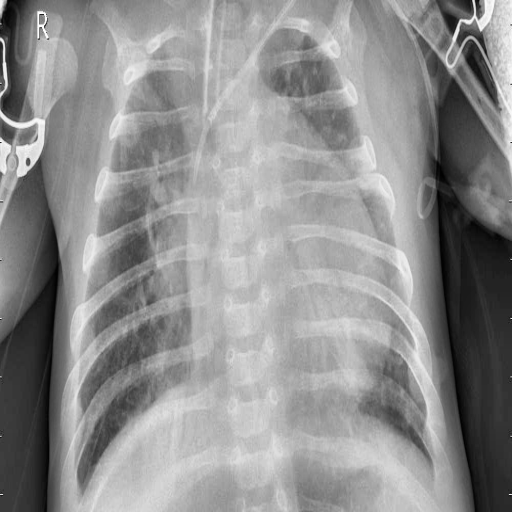
Finding: PNEUMONIA